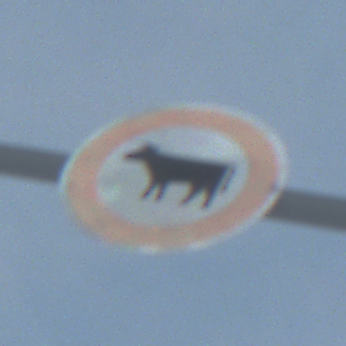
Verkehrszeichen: VerbotViehtrieb
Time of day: SunriseSunset
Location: Outdoor (Nature)
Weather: PartlyCloudy
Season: NotSpecified
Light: Natural